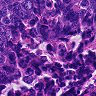
Metastatic tissue present: yes